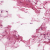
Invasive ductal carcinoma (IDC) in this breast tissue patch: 0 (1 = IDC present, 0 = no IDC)